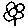
Label: flower